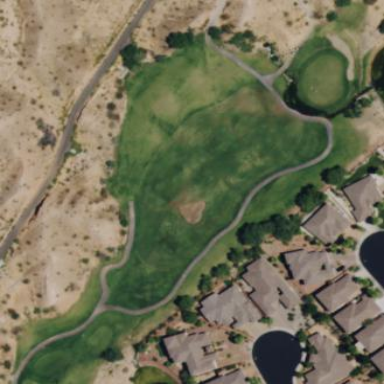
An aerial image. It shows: Rough golf area with grass surface.